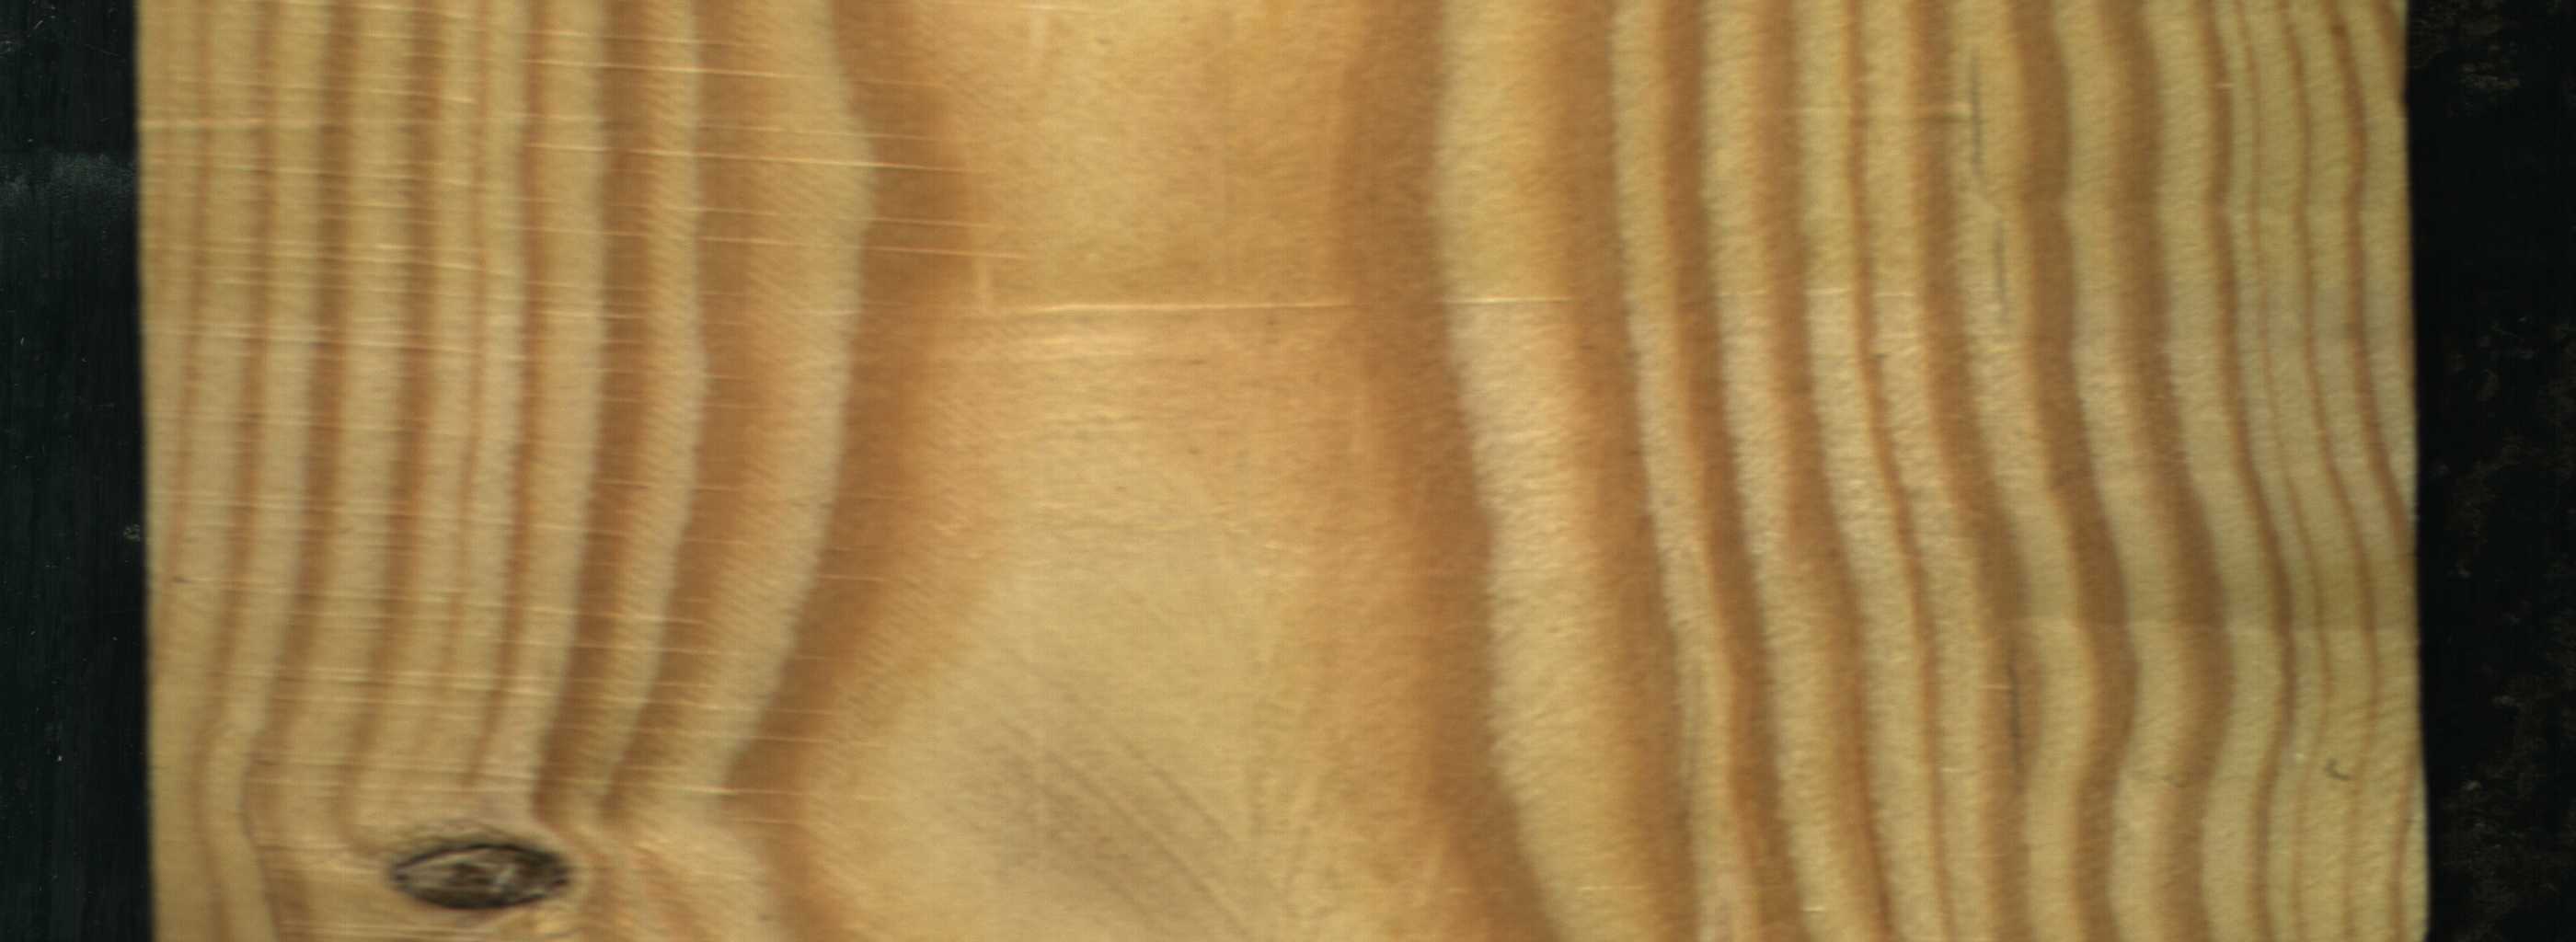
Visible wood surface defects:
Dead_Knot